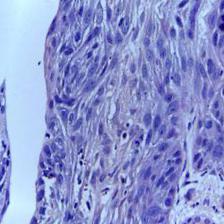
Diagnosis: OSCC